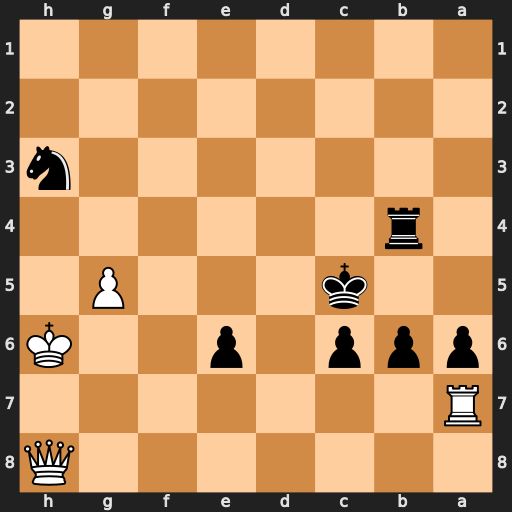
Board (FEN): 7Q/R7/ppp1p2K/2k3P1/1r6/7n/8/8
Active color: b
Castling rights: -
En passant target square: -
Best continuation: Rh4+ Kg7 Rxh8 Kxh8 Nxg5